Question: I have a map with locations as shown in the image below.

These locations are held in a C# Dictionary object with both Latitude/Longitude and Cartesian (x, y, z) coordinates. The area is covered by 5 teams, the first of which is in the south west of the area. What I need is to be able to order the points so that the most south westerly point is first - this would be the green '3' marker near Enniskillen on the map. I've been trying different approaches but not getting the result I want.
Can anyone explain an approach that would work?
Mark
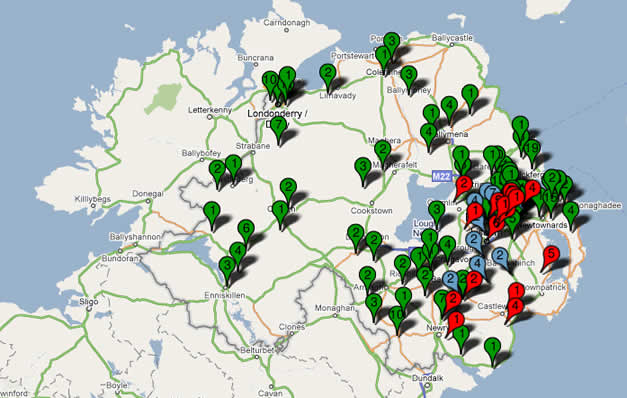
Answer: Assuming you know the Lat / Long of the South West corner of this map, I would calculate the distance of each point from that corner using the <URL>. Then you just have to sort based on the distance calculated.